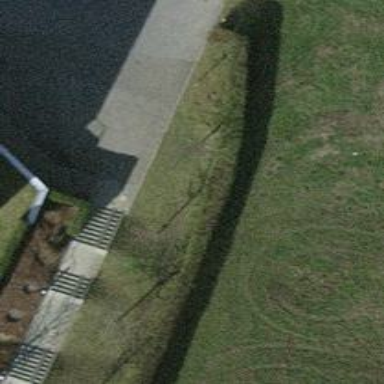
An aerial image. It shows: Steps with paving stones. Ramp is also available.